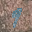
Label: 9